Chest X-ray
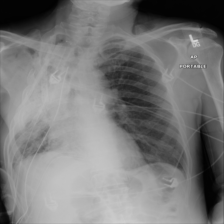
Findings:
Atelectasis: negative
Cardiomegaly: negative
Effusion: positive
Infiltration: negative
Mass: negative
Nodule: negative
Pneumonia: negative
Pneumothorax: positive
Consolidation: negative
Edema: negative
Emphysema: negative
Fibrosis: negative
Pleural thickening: negative
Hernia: negative